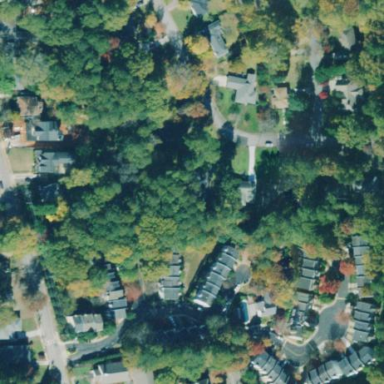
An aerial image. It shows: Residential area.